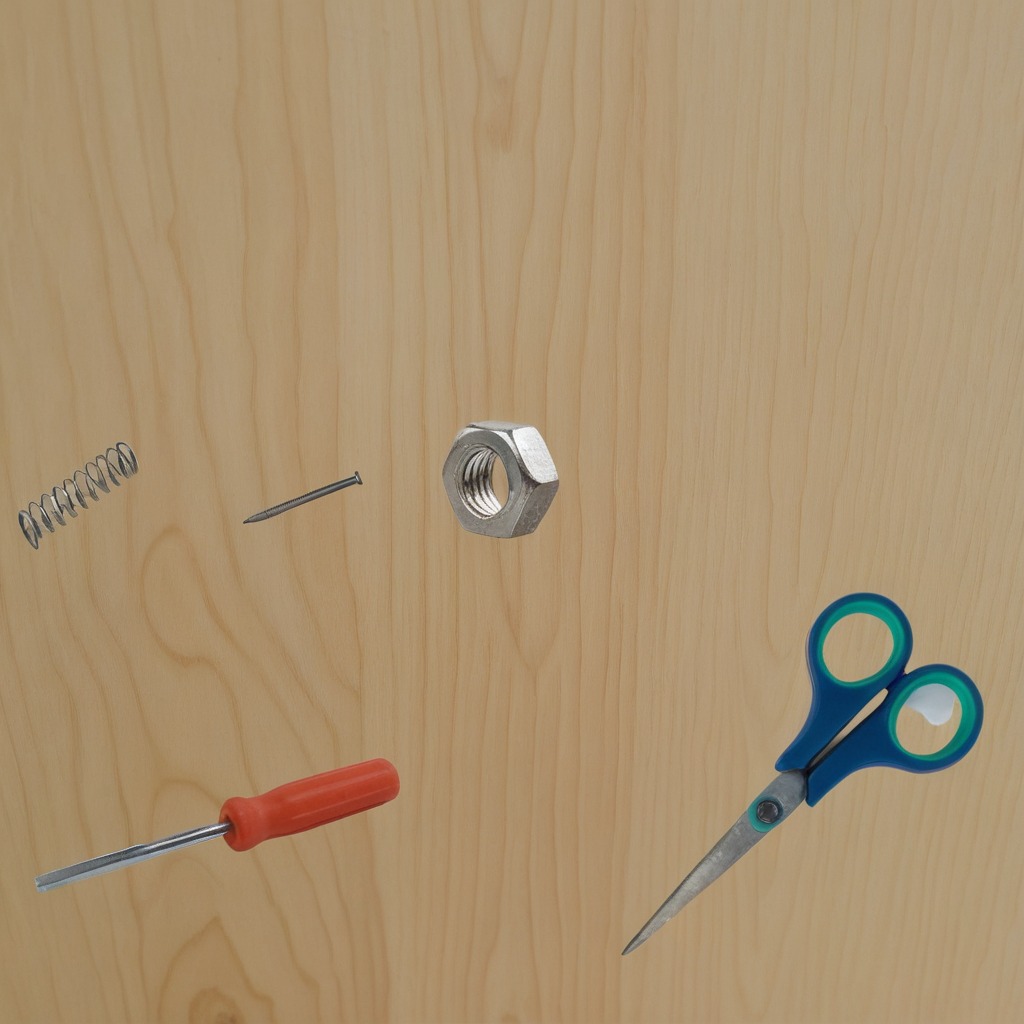
A metal nut and a pair of scissors are lying on the plywood surface in a paint workshop.